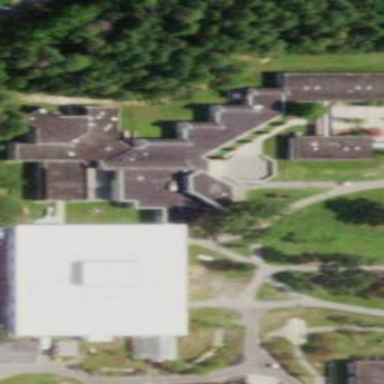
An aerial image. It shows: College building.